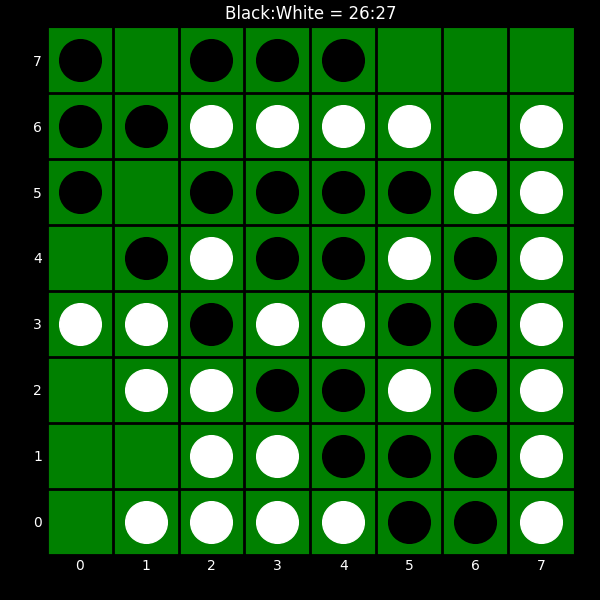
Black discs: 26
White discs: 27